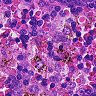
Metastatic tissue present: no